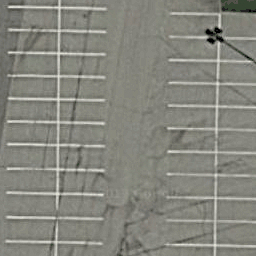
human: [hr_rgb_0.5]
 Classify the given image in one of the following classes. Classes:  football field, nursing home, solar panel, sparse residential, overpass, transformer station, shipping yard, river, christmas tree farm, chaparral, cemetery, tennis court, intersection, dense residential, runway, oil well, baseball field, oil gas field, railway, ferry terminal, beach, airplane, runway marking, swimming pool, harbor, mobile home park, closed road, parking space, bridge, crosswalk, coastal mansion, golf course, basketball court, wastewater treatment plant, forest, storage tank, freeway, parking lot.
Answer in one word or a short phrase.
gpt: parking space